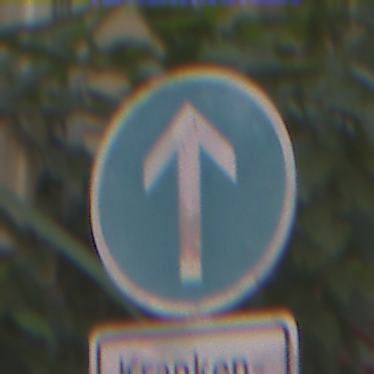
Verkehrszeichen: VorgeschriebeneFahrtrichtungGeradeaus
Zusatzzeichen unten: BesondereFahrzeugeUndTransportgueter4
Umgebung: Outdoor, Urban
Tageszeit: MorningAfternoon
Wetter: Clear
Licht: Natural
Jahreszeit: NotSpecified
Kontrast: LowContrast